Field crop: maize
Growth stage: 2
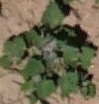
Species: chenopodium